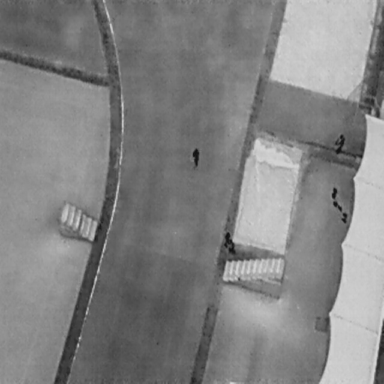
There are four People in the infrared image.